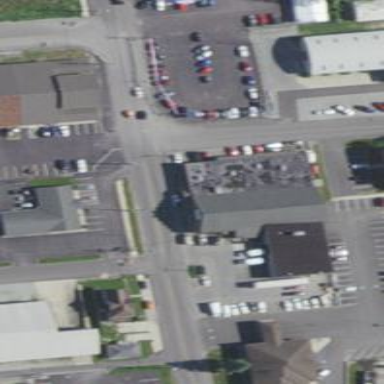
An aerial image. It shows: Building.